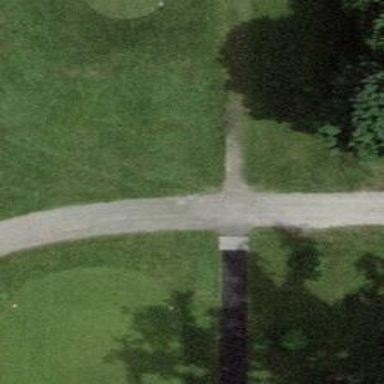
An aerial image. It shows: Path for golf carts.